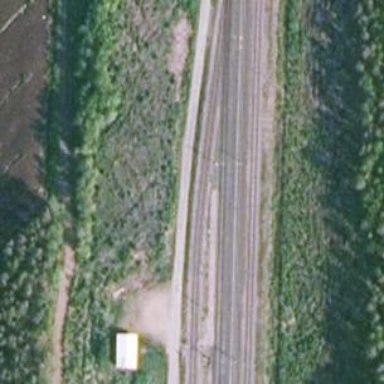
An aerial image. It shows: Wedge is used for the railway derail.